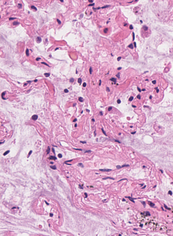
Tumor epithelial tissue: no
Tumor-associated stroma tissue: no
Normal tissue: yes